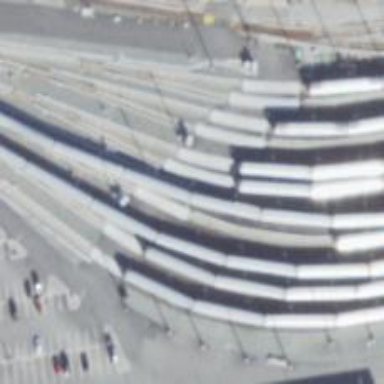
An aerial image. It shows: Electrified rail yard in service.